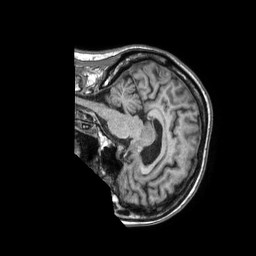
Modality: T1w
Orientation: sagittal
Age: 78
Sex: female
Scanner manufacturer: philips
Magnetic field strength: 1.5 T
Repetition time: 0.007247 s
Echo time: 0.003285 s